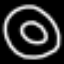
Label: donut